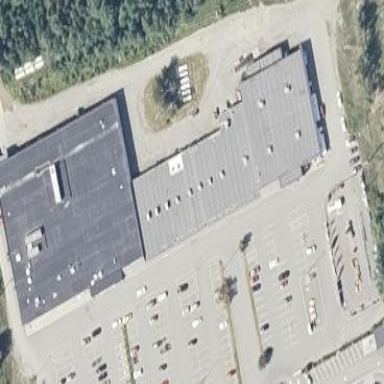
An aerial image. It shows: Mall building.